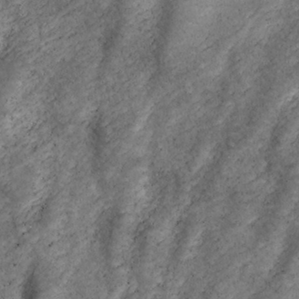
Label: non_frost